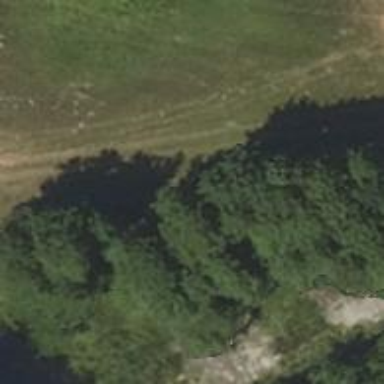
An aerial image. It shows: Row of deciduous trees.